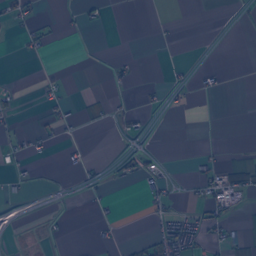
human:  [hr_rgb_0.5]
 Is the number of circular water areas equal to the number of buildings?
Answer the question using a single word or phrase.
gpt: no

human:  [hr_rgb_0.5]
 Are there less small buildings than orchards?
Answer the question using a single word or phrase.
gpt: no

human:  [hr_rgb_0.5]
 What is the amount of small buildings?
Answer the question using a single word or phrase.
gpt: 505

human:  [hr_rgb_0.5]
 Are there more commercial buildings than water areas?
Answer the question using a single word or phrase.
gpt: no

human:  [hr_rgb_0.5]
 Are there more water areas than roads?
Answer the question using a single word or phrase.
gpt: no

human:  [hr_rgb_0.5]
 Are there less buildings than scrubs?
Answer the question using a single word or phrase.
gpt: no

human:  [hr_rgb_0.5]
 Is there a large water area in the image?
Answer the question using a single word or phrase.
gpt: no

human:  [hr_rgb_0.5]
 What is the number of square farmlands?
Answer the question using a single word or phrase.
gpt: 0

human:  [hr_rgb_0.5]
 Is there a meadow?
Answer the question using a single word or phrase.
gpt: yes

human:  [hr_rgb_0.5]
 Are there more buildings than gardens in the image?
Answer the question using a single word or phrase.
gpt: yes

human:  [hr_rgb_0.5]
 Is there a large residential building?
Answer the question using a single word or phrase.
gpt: yes

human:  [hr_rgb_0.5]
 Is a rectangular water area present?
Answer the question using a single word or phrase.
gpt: yes

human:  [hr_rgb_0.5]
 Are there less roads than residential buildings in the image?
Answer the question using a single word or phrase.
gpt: yes

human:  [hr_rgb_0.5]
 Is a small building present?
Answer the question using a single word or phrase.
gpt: yes

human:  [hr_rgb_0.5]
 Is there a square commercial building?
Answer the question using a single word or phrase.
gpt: no

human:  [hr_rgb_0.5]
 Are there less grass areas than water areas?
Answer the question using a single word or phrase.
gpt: no

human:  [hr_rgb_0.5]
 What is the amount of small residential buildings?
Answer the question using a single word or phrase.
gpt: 489

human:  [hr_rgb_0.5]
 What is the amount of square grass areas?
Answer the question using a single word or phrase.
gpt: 2

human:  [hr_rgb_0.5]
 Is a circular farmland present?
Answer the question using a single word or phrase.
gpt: no

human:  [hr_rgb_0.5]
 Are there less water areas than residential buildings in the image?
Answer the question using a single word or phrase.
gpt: yes

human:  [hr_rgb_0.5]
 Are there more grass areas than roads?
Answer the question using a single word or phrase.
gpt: no

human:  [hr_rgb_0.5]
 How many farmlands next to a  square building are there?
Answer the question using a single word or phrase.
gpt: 9

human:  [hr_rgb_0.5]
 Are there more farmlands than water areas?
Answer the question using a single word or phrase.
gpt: yes

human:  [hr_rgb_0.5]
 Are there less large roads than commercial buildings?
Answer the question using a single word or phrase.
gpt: yes

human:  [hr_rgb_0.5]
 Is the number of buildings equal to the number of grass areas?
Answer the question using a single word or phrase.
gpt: no

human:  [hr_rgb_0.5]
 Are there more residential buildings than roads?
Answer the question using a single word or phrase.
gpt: yes

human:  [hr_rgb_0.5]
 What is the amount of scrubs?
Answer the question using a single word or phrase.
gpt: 3

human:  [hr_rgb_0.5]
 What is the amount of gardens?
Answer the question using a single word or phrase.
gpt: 4

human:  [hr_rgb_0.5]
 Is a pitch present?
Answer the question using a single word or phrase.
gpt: yes

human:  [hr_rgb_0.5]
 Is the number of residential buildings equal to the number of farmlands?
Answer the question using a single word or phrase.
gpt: no

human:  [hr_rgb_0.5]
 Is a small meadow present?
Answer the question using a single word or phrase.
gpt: no

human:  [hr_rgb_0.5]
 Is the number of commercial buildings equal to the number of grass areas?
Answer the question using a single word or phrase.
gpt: no

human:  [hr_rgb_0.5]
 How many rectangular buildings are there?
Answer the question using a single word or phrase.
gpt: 277

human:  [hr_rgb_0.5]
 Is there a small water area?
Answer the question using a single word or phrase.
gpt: yes

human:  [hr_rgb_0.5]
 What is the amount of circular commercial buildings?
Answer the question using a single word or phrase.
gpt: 0

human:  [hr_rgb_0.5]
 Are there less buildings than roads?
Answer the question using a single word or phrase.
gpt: no